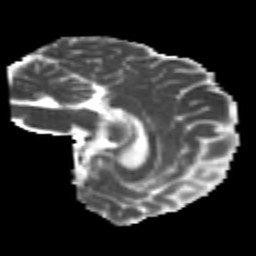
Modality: MD
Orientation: sagittal
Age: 23
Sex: female
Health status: healthy
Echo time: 0.074 s